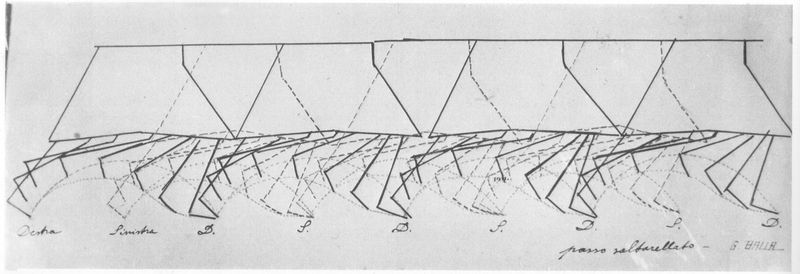
Titel: Bambina che corre sul balcone - studio
Künstler: Giacomo Balla
Institution: Privatbesitz
Schlagwörter: weiß, bewegung, schwarz, skizze, zeichnung, dach, architektur, signatur, gehen, rechts, schrift, papier, bogen, passage, studie, laufen, modern, linien, durchgang, striche, futurismus, unterschrift, links, linie, scharz, text, buchstaben, beschriftung, bleistift, schritt, entwurf, konstruktion, plan, vorwärts, mechanik, italienisch, bewegungsstudie, balla, passo, sskizze